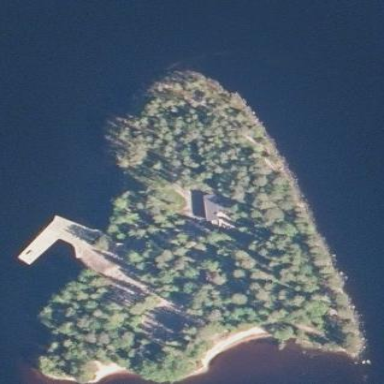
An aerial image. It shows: Islet.